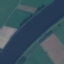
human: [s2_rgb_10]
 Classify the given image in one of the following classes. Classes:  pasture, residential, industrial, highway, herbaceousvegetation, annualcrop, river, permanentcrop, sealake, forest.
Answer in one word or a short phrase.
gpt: River